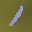
Label: 1